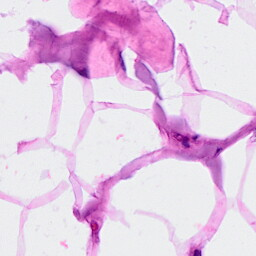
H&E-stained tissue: Breast